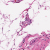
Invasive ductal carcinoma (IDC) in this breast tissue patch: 0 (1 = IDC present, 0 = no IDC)